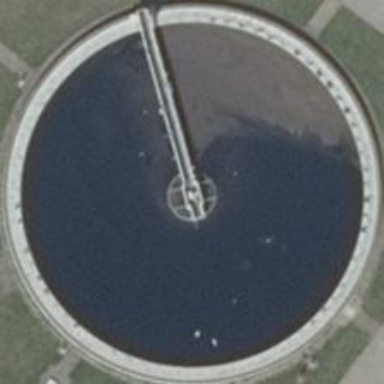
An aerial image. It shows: Wastewater reservoir formed by natural water.